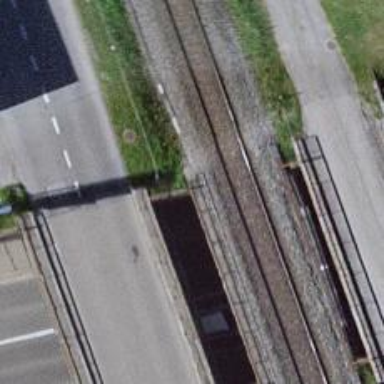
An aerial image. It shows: Retaining wall.